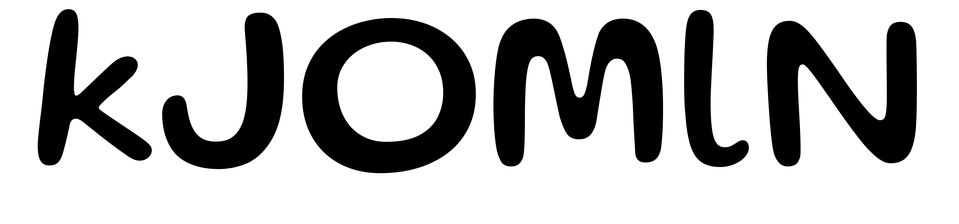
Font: Gluten_Regular